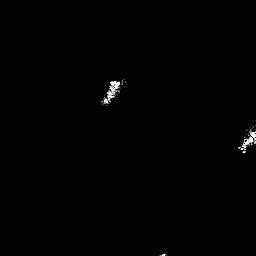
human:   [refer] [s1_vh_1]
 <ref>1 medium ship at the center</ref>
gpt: <box>[[38, 30, 47, 41, 0]]</box>